Interaction volume radius: 5 \u00c5
Interaction volume height: 10 \u00c5
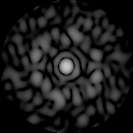
Disorder parameter: 0.8288